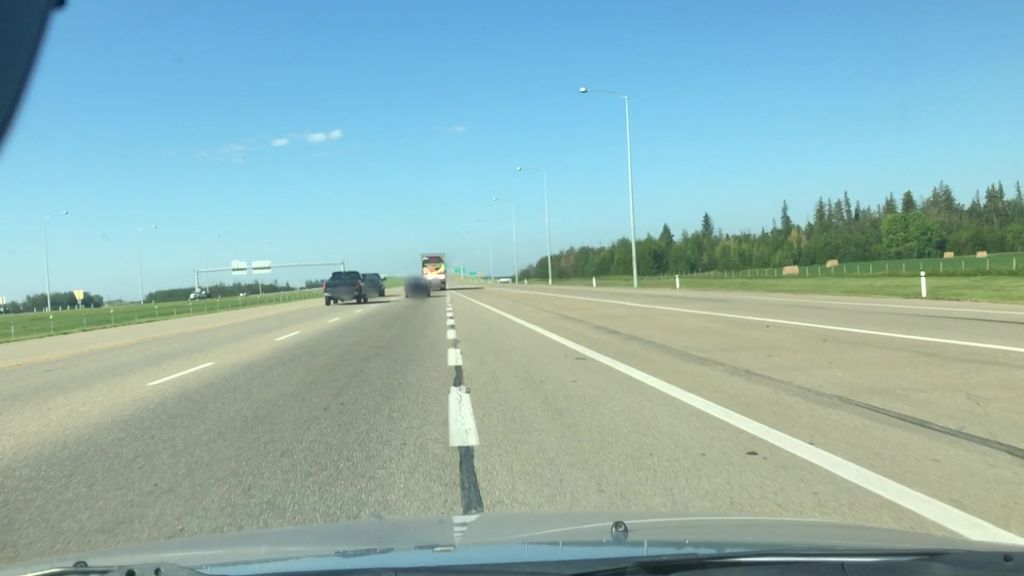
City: edmonton